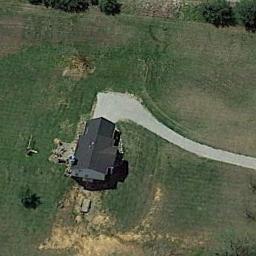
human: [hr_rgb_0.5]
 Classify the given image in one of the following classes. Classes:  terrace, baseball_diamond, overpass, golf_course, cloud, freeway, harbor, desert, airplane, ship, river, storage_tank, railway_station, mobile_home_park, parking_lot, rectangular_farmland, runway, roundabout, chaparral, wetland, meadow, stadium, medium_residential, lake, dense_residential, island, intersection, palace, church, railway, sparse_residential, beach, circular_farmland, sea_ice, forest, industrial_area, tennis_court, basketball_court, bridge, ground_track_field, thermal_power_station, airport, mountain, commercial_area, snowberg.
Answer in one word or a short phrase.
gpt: sparse_residential